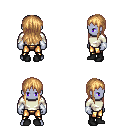
a pixel art fantasy rpg character, male body template, dark elf, purple skin, white long-sleeve shirt, gold greaves, light blonde unkempt hairstyle, white cloth bracers, black shoes, four views (front, back, left, right), 2x2 character sprite sheet, small pixel art, hard edges, no anti-aliasing